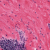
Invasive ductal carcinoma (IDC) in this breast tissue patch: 0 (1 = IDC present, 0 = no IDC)